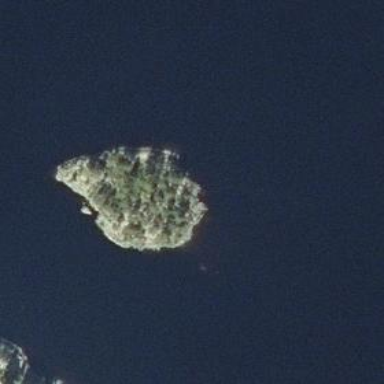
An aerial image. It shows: Islet.